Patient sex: M
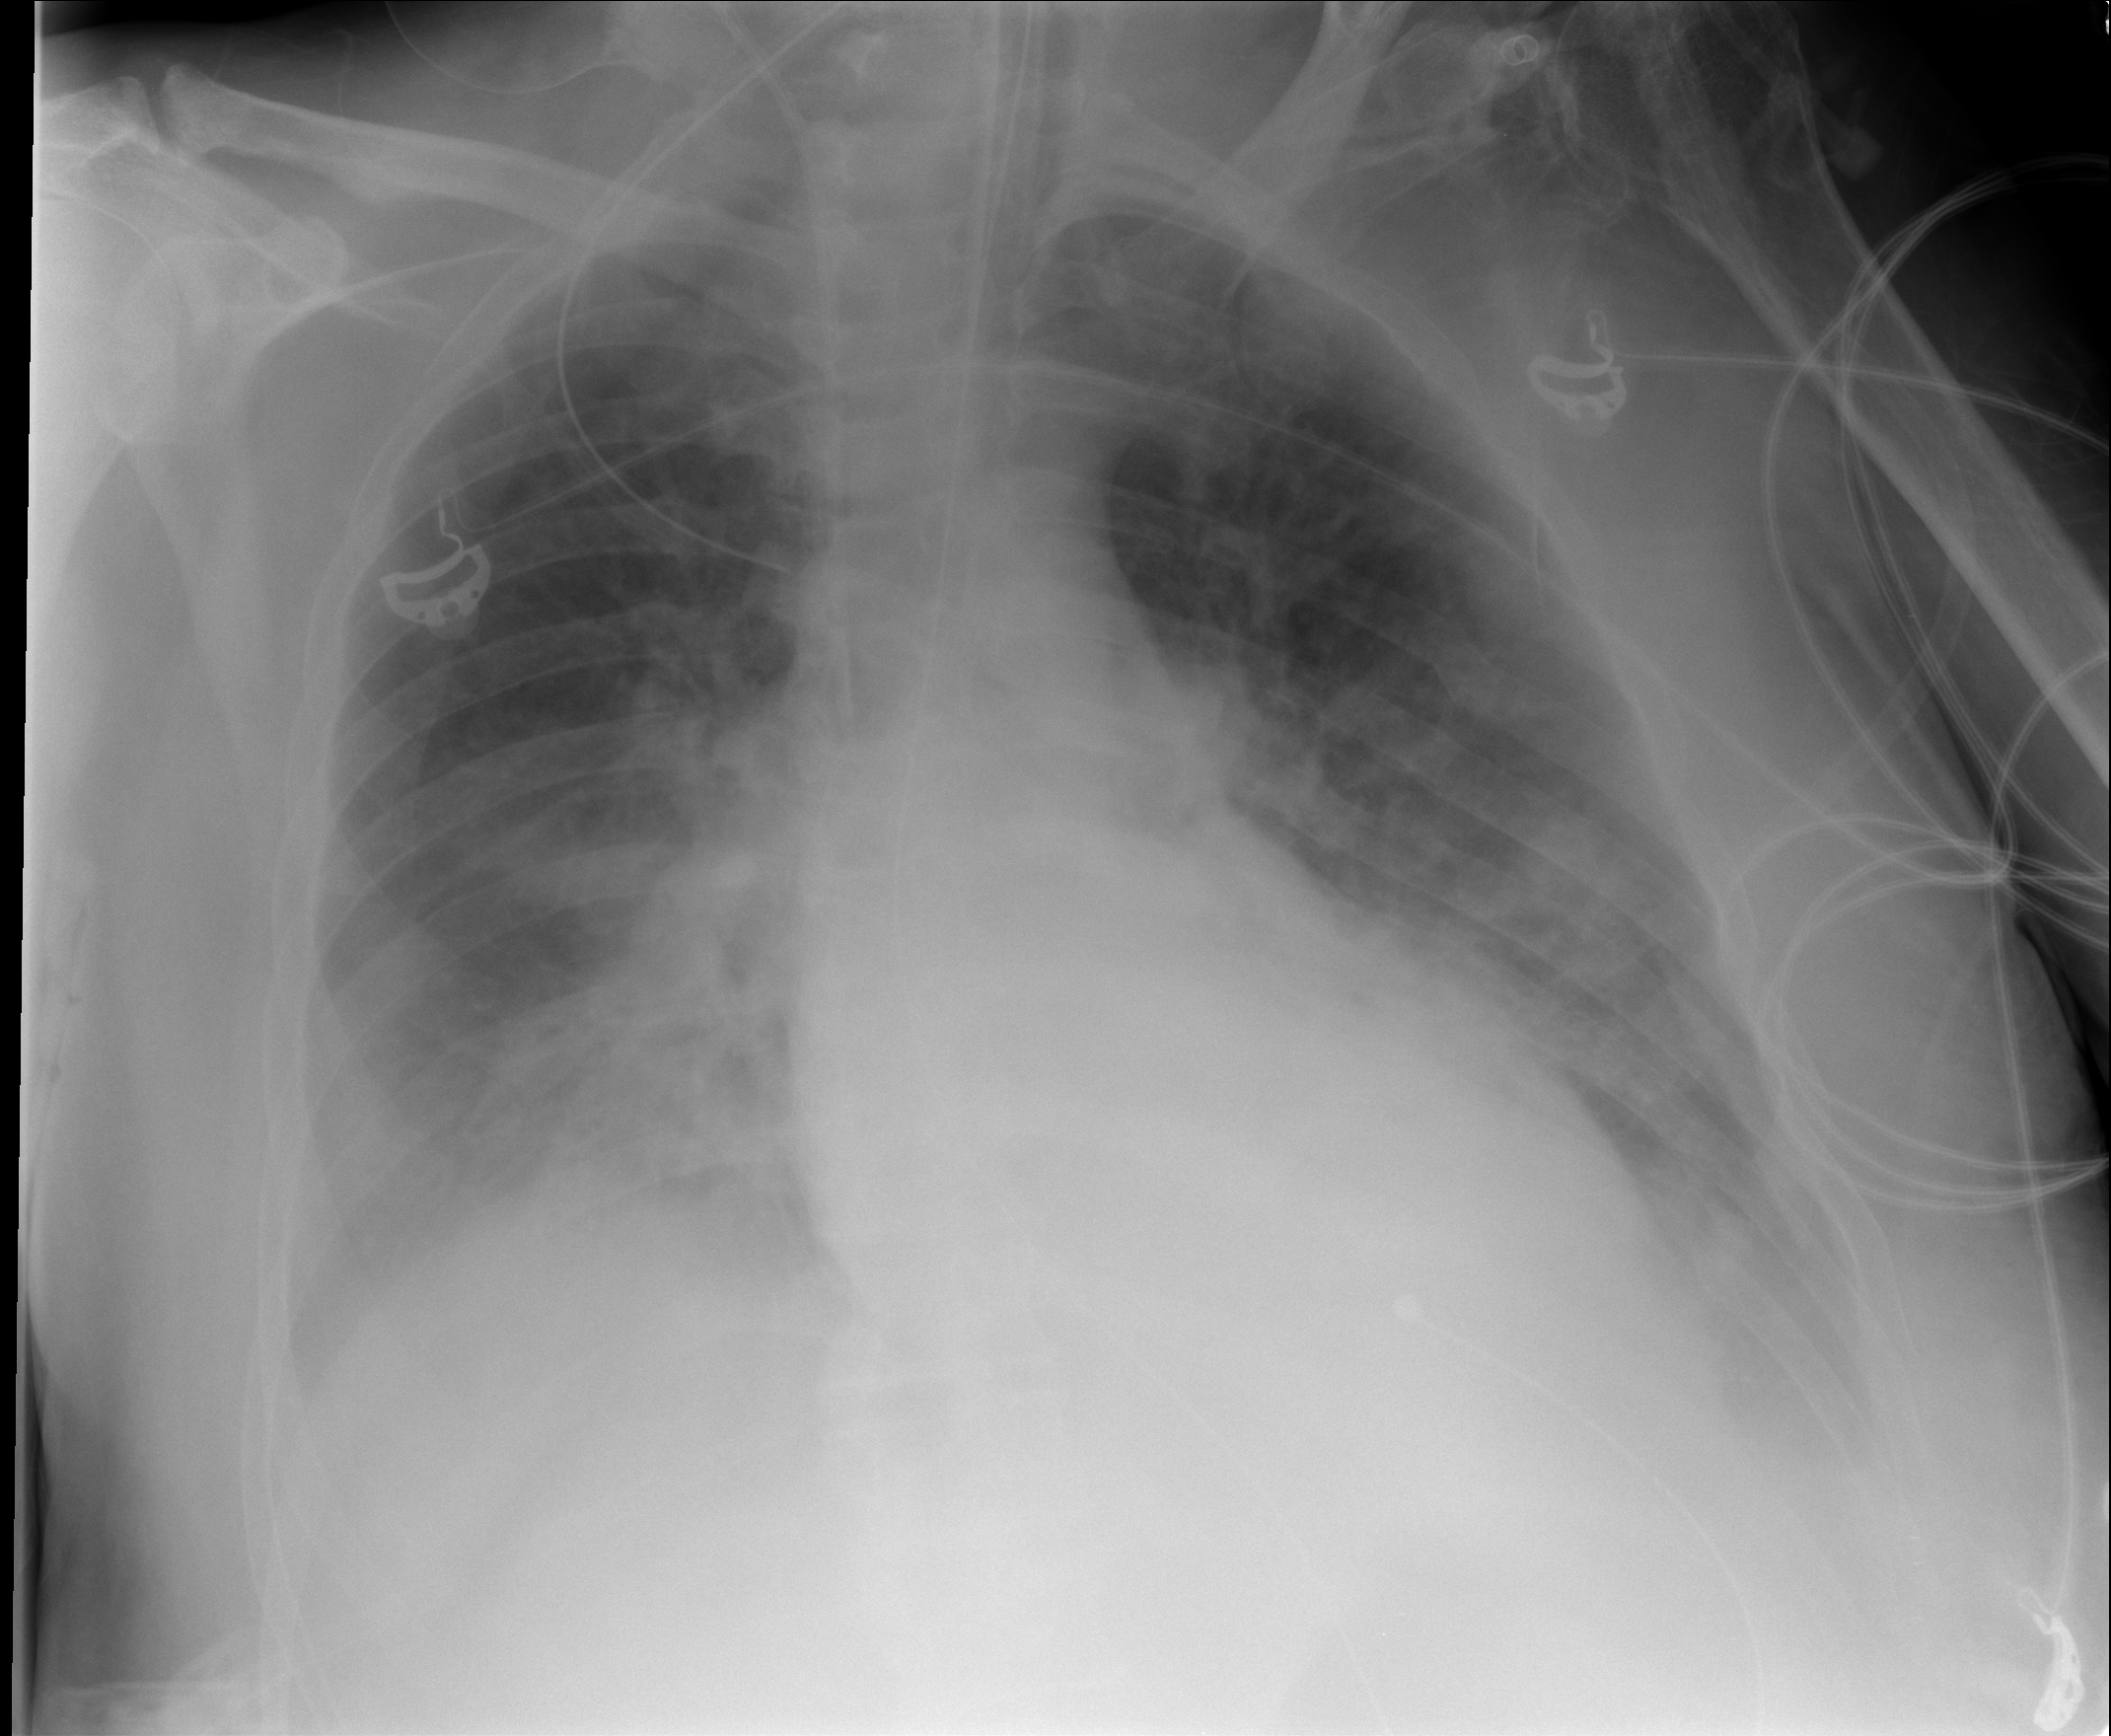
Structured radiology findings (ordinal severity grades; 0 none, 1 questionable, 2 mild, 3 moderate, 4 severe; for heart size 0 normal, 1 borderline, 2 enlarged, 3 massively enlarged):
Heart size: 2
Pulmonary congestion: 2
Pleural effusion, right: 2
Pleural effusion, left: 2
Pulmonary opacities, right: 2
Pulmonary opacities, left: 2
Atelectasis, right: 2
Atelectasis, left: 2